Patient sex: F
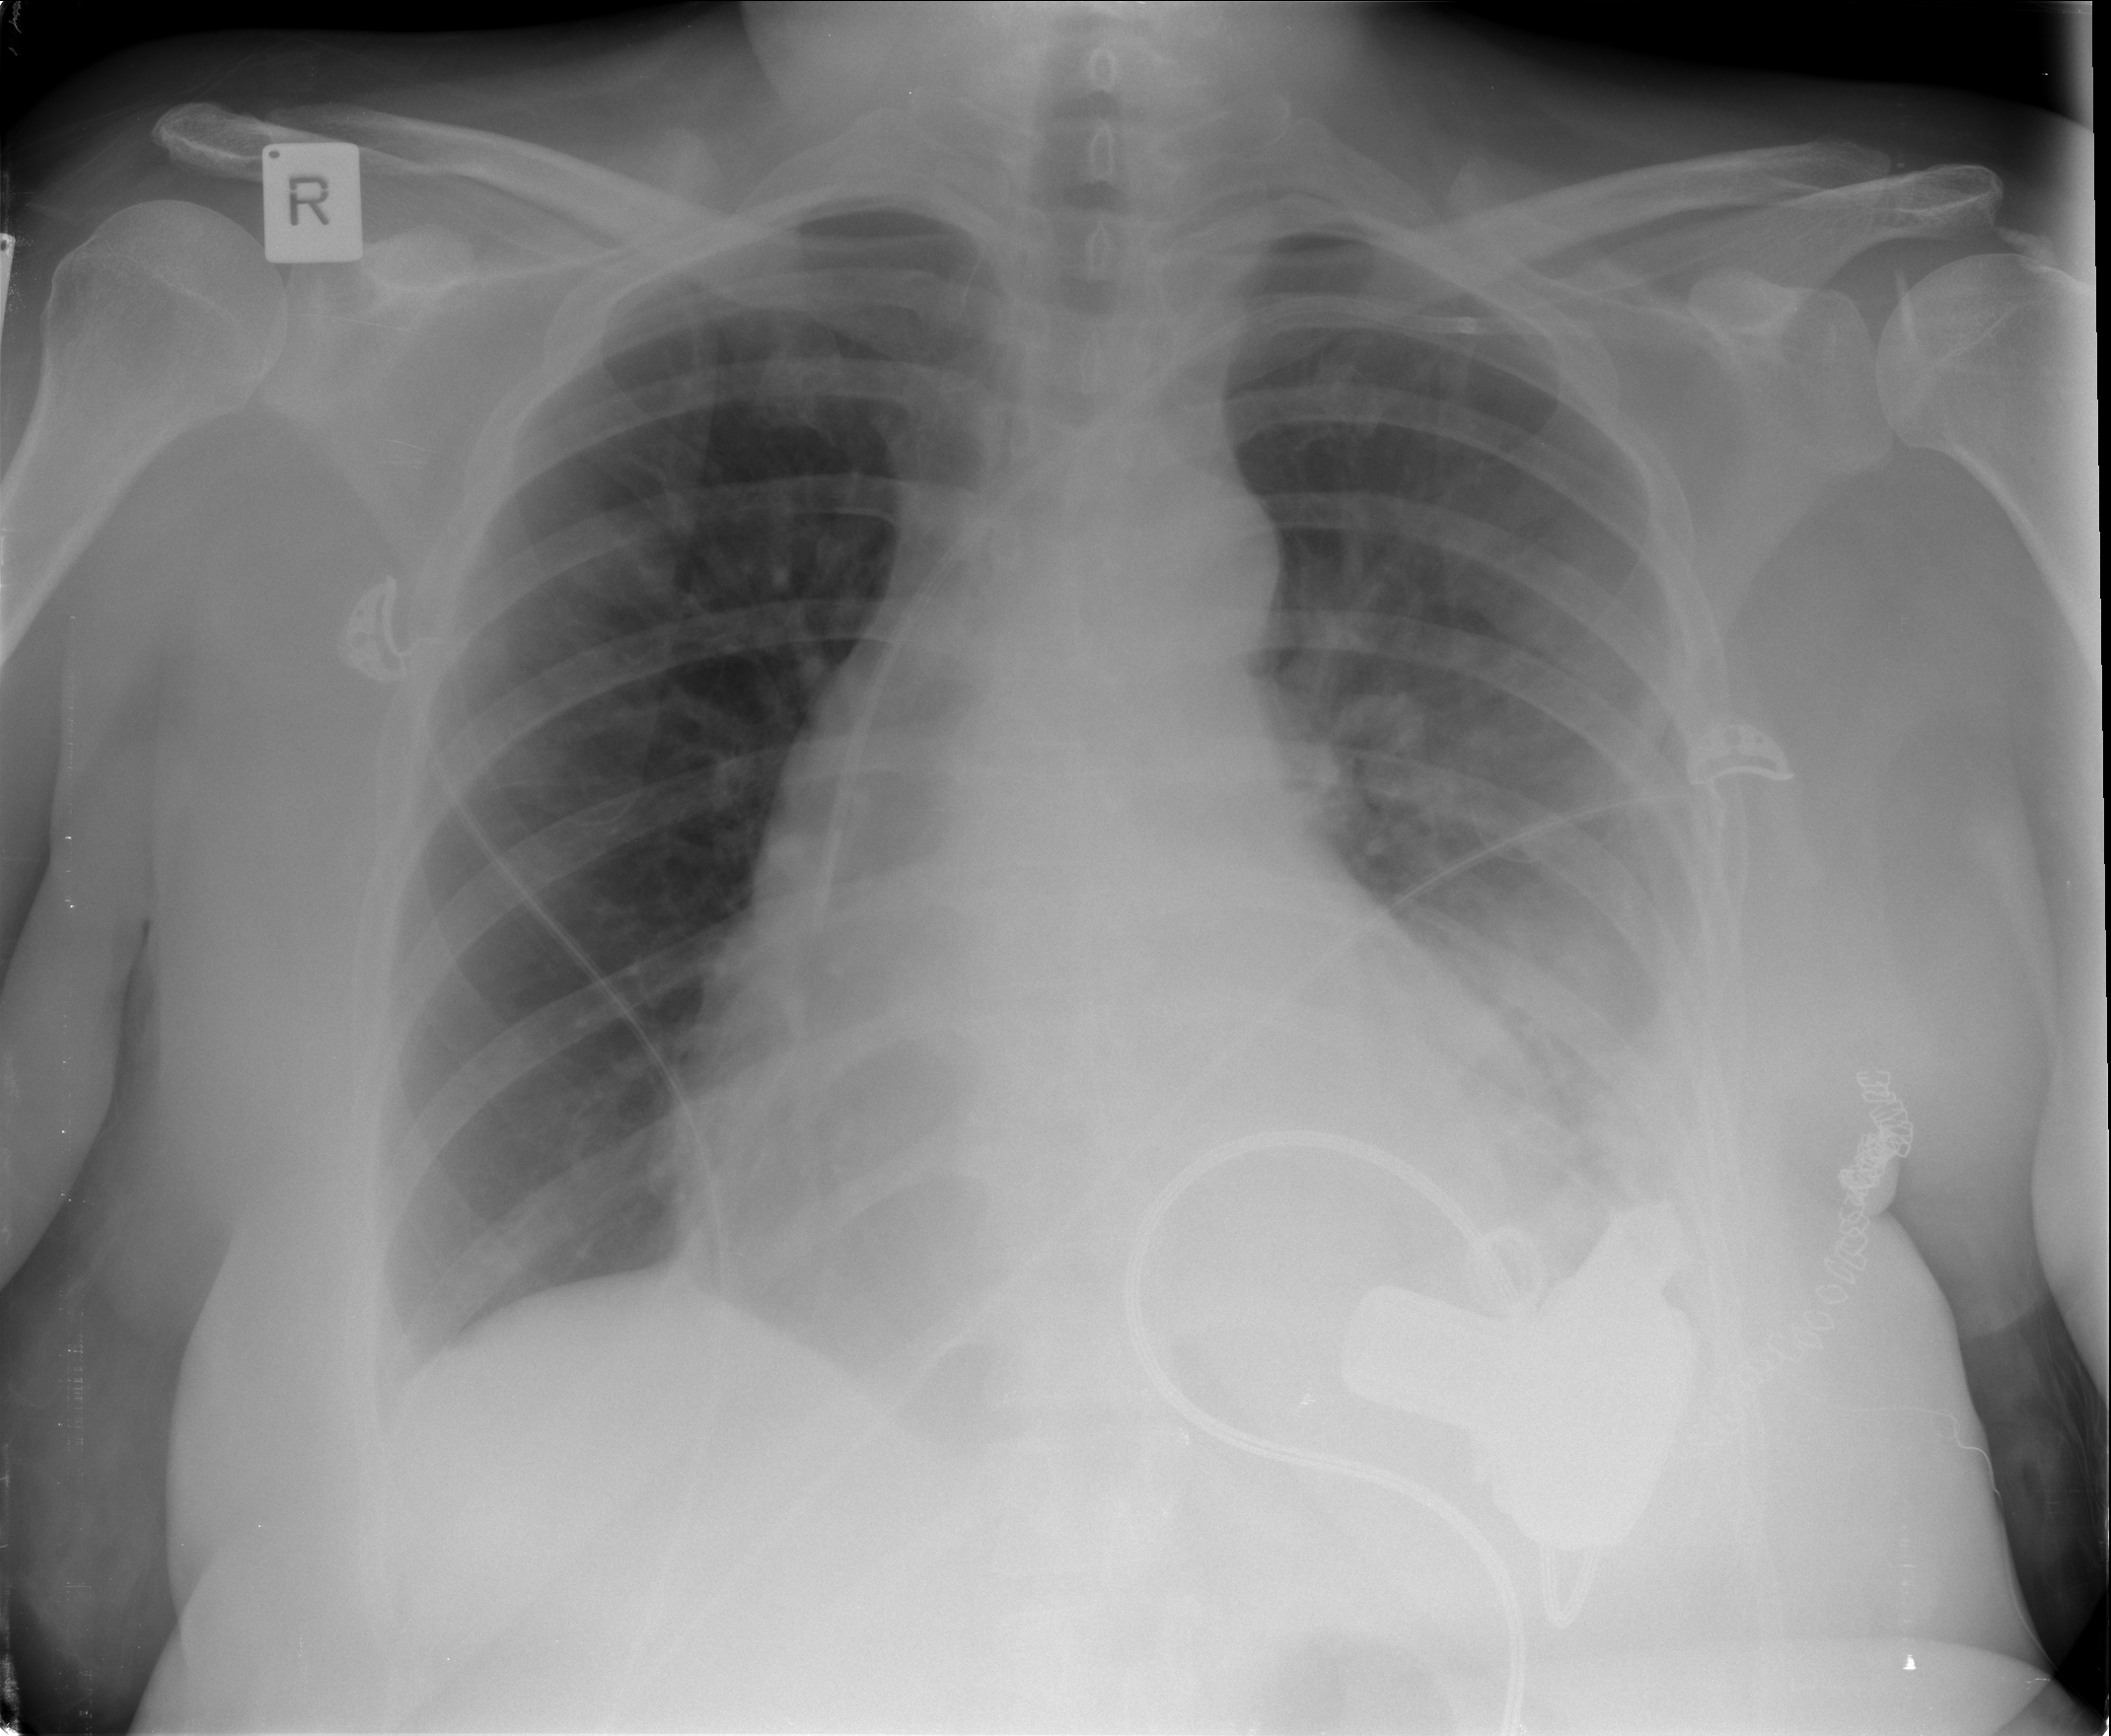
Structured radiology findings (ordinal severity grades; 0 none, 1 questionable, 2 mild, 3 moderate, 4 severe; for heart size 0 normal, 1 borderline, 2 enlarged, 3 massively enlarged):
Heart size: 3
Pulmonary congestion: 2
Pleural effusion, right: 1
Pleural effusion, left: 3
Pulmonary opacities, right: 0
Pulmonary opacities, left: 0
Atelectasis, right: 0
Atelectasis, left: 0